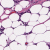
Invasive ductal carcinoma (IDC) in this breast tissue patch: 1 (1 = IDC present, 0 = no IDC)